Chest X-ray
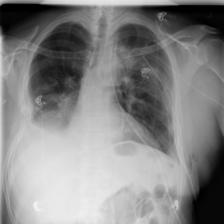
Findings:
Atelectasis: negative
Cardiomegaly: negative
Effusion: positive
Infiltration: negative
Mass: negative
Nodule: negative
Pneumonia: negative
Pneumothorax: negative
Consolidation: negative
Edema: negative
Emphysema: negative
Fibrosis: negative
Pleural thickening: negative
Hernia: negative